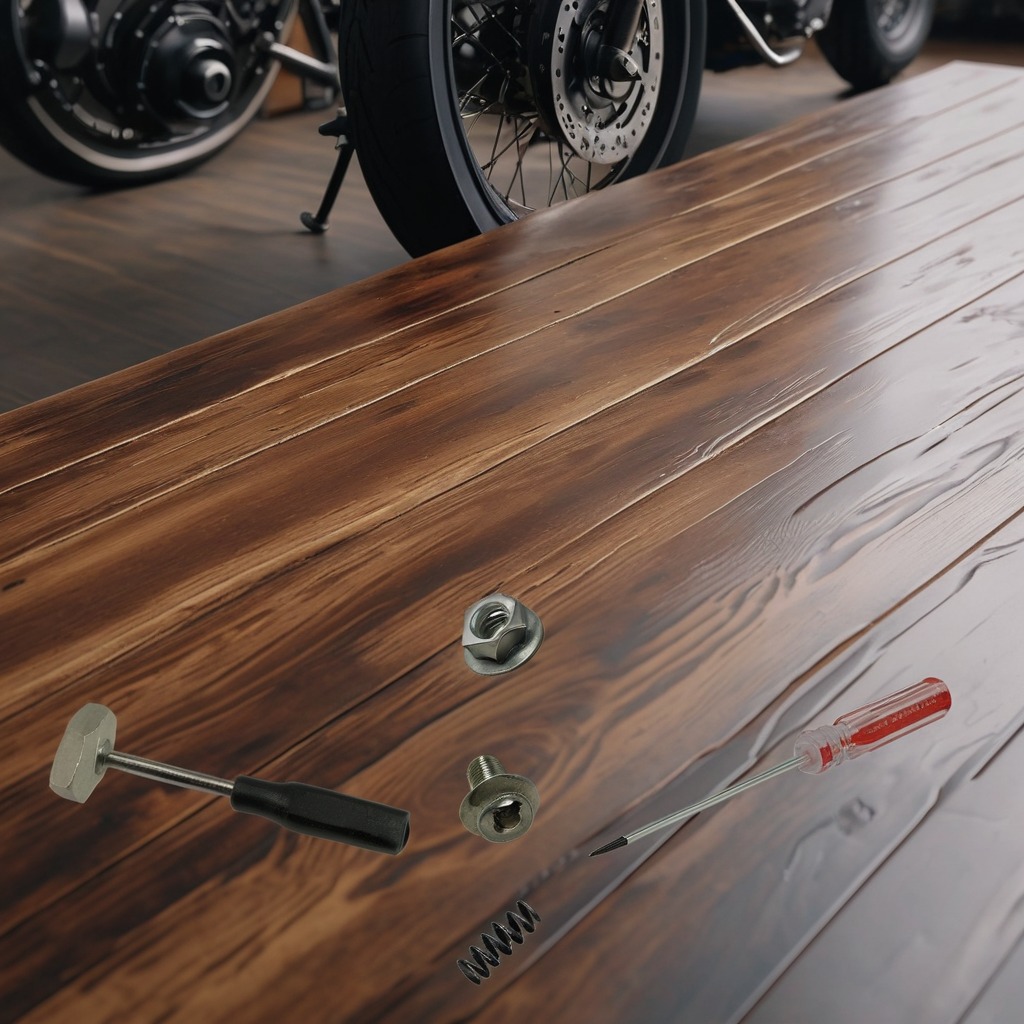
A hammer, a metal machine screw, a coiled metal spring, a screwdriver, and a metal nut are lying on an oil-spilled wooden table in a vintage motorcycle garage.